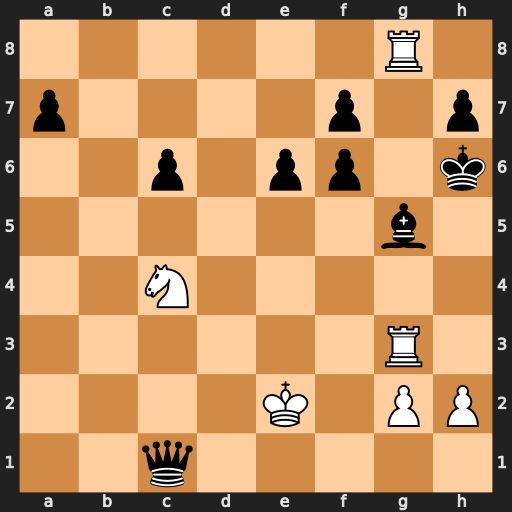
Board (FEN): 6R1/p4p1p/2p1pp1k/6b1/2N5/6R1/4K1PP/2q5
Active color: w
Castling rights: -
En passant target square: -
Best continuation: Rh3+ Bh4 Rxh4#